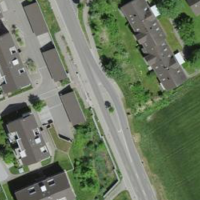
EUNIS habitat code: 25
Species observed at this site:
Dipsacus fullonum
Prunella vulgaris
Parnassia palustris
Leontopodium nivale
Chenopodium album